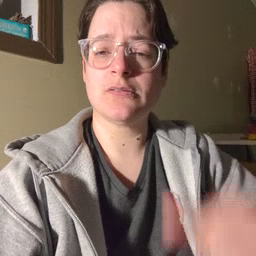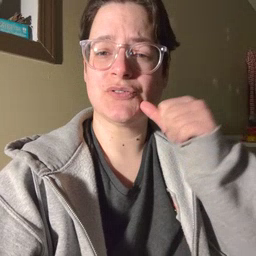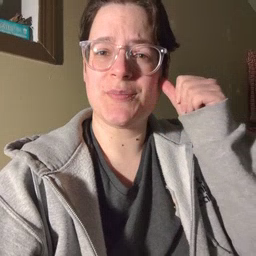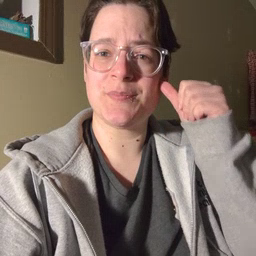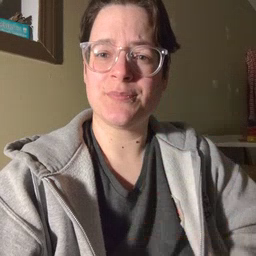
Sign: yesterday